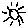
Label: sun